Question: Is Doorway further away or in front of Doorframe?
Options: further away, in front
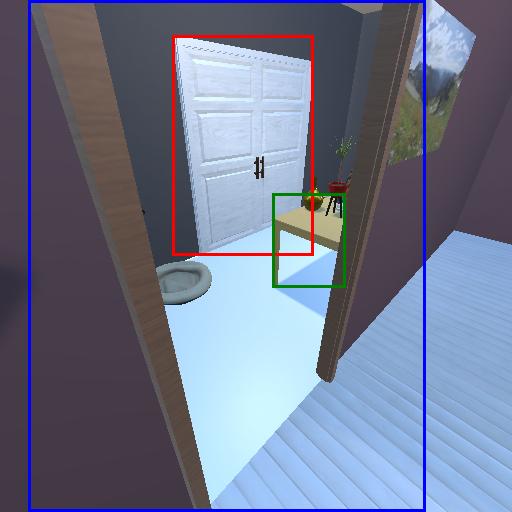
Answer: further away